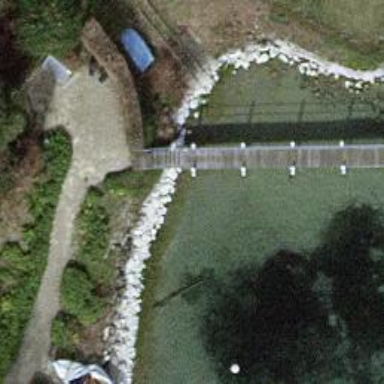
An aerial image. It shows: Man-made pier.